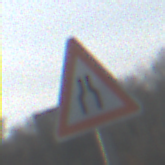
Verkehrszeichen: VerengteFahrbahn
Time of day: MorningAfternoon
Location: Outdoor (Nature)
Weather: PartlyCloudy
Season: NotSpecified
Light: Natural